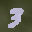
Label: 3